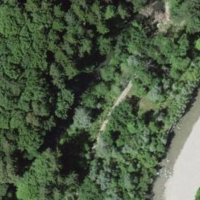
EUNIS habitat code: 43
Species observed at this site:
Lysimachia vulgaris
Tussilago farfara